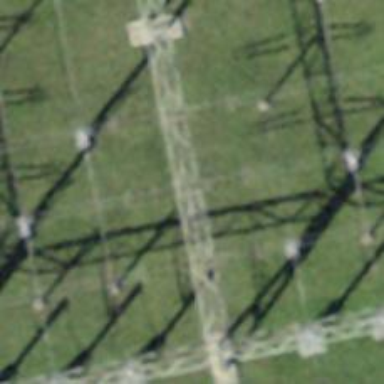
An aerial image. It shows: Insulator used in power systems.